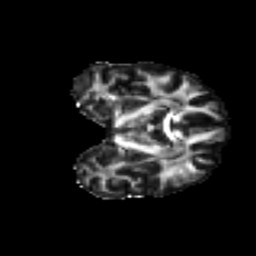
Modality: FA
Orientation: coronal
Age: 65
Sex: female
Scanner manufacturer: ge
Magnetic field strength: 3 T
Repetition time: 7.8 s
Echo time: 0.0606 s